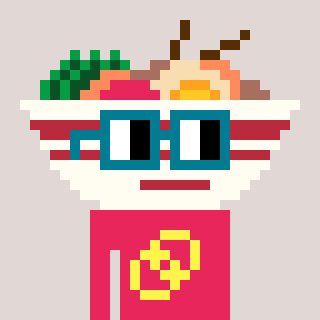
a pixel art character with square dark green glasses, a noodles-shaped head and a redpinkish-colored body on a warm background